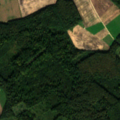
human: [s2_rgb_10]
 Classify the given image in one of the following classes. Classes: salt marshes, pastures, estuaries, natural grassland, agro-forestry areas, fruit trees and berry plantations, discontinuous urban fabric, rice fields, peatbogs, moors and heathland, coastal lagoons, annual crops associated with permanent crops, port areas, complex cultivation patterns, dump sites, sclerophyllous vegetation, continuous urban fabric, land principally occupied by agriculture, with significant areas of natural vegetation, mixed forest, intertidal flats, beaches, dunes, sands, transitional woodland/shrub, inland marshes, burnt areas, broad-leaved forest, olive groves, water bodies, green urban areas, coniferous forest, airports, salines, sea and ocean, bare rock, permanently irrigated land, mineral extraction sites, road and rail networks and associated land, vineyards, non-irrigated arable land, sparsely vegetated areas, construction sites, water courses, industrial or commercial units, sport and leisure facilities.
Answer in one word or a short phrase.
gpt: non-irrigated arable land, broad-leaved forest